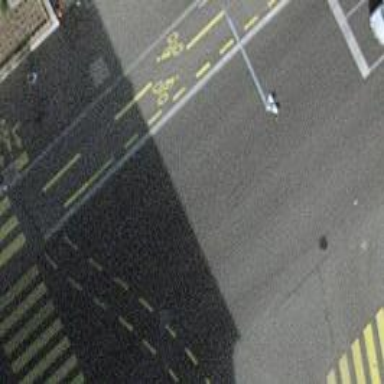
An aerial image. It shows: Road with traffic signals.